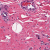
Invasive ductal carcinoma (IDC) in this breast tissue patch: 0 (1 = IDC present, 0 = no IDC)